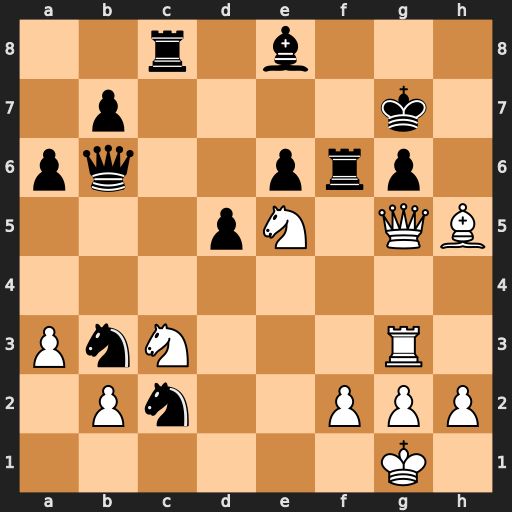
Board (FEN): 2r1b3/1p4k1/pq2prp1/3pN1QB/8/PnN3R1/1Pn2PPP/6K1
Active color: w
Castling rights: -
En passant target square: -
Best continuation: Ng4 Rf5 Qh6+